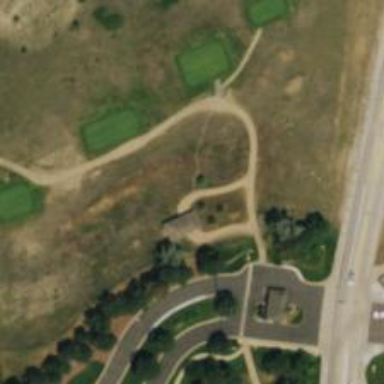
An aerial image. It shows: Path for both roads and golfers.